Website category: sports
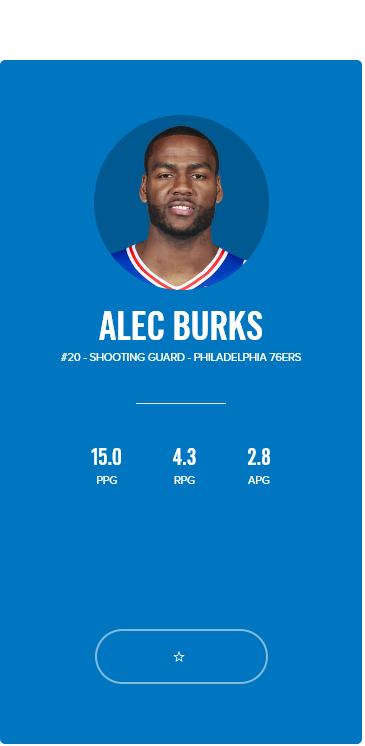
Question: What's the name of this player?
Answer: ALEC BURKS

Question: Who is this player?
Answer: ALEC BURKS

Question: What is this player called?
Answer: ALEC BURKS

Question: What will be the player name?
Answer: ALEC BURKS

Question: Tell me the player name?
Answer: ALEC BURKS

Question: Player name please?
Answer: ALEC BURKS

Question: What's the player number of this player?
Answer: #20

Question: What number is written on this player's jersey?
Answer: #20

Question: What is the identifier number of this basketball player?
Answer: #20

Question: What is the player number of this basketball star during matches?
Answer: #20

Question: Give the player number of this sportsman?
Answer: #20

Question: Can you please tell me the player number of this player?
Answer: #20

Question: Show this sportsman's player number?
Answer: #20

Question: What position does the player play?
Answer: SHOOTING GUARD

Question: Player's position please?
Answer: SHOOTING GUARD

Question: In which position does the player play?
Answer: SHOOTING GUARD

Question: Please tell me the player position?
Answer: SHOOTING GUARD

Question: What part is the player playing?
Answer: SHOOTING GUARD

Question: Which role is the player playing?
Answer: SHOOTING GUARD

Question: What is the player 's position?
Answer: SHOOTING GUARD

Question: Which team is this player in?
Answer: PHILADELPHIA 76ERS

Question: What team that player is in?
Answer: PHILADELPHIA 76ERS

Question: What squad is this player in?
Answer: PHILADELPHIA 76ERS

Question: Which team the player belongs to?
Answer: PHILADELPHIA 76ERS

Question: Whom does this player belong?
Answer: PHILADELPHIA 76ERS

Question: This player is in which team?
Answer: PHILADELPHIA 76ERS

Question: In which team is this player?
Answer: PHILADELPHIA 76ERS

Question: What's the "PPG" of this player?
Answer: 15.0

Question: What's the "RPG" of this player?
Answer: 4.3

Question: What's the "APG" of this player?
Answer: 2.8

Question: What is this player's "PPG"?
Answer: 15.0

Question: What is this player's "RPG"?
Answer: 4.3

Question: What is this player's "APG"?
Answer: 2.8

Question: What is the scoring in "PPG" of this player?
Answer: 15.0

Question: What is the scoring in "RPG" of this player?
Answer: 4.3

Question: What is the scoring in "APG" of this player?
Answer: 2.8

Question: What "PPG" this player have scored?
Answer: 15.0

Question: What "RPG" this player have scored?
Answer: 4.3

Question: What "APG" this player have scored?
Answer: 2.8

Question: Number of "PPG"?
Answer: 15.0

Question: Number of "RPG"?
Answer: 4.3

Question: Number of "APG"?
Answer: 2.8

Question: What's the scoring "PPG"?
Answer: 15.0

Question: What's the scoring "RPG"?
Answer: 4.3

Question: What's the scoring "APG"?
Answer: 2.8